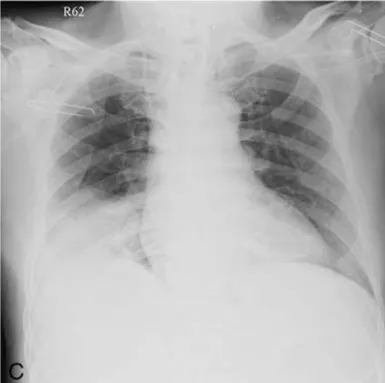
In patient 3, a 79-year-old man with advanced proximal jejunal cancer underwent primary lesions resection and received proton therapy over pulmonary metastatic lesions, followed by the self-paid anti-PD-1 treatment. After 4 cycles of treatment, the findings showed multilobular opacities over both lower lungs (C and D). PD-1 = programmed cell death protein 1.
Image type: radiology (x_ray)